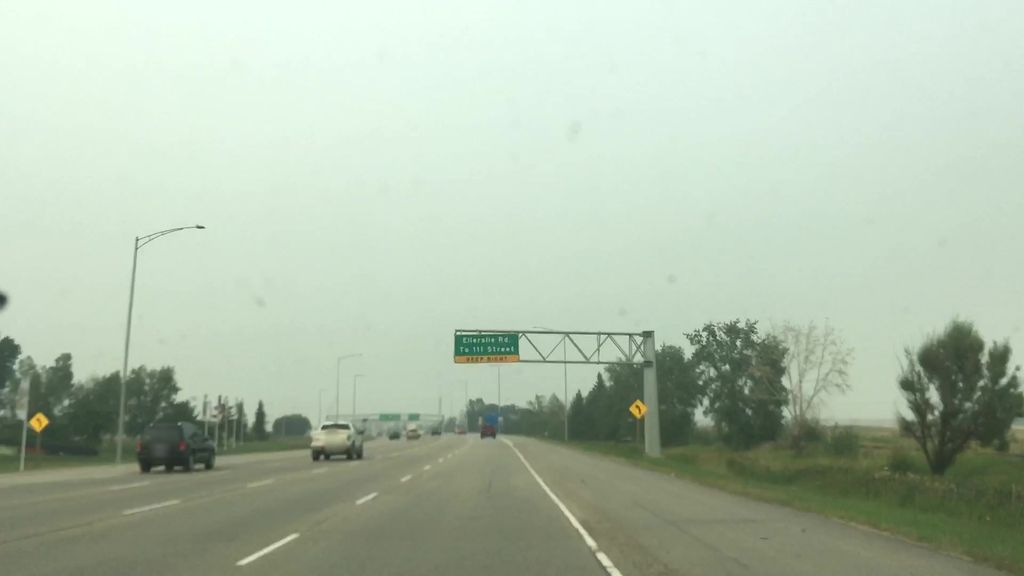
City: edmonton